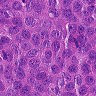
Metastatic tissue present: yes